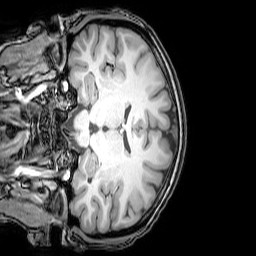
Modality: T1w
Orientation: coronal
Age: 23
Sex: female
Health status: healthy
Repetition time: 0.081 s
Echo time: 0.037 s